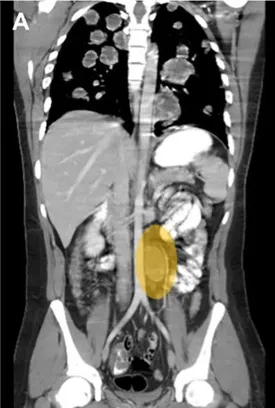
Representative diagnostic images at primary diagnosis for case 2. (A) Contrast-enhanced computed tomography of chest abdomen and pelvis showing multiple bilateral, centrally necrotic lung metastases and a singular retroperitoneal para-aortic lymph node metastasis.
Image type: radiology (ct)